Interaction volume radius: 5 \u00c5
Interaction volume height: 50 \u00c5
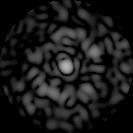
Disorder parameter: 0.8658